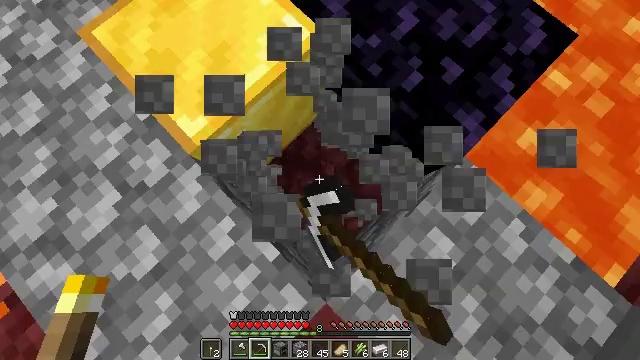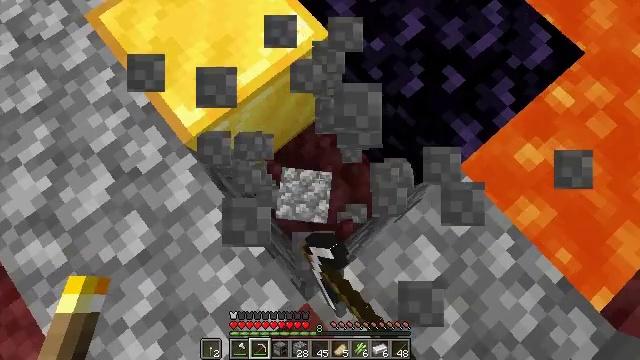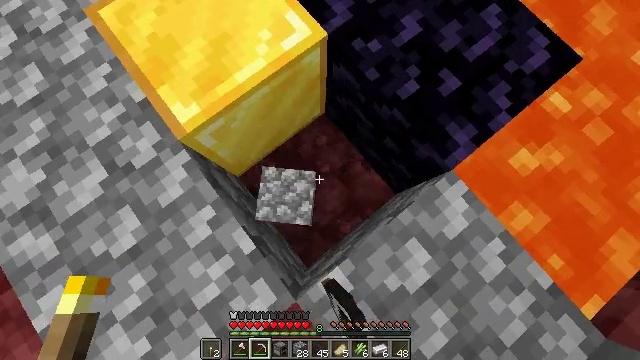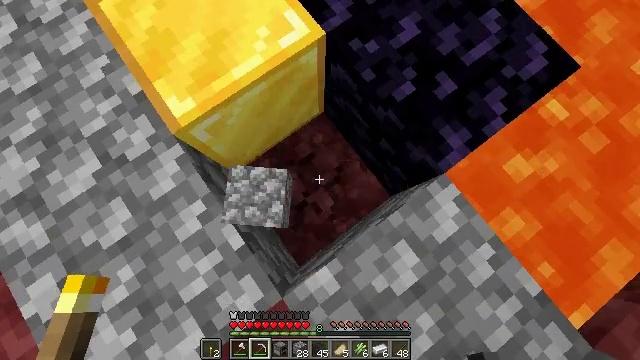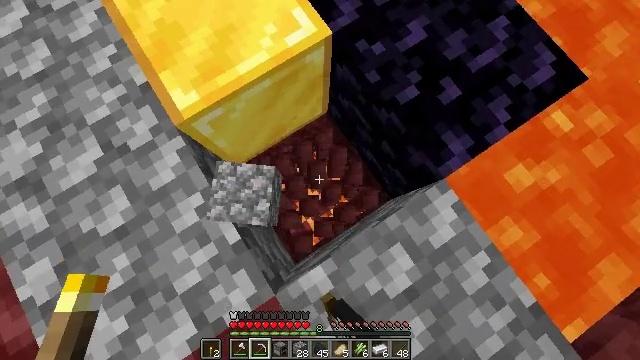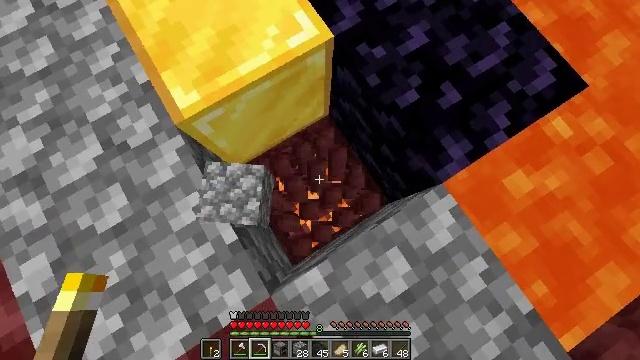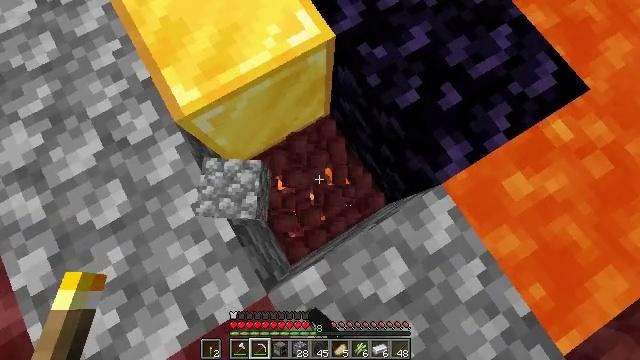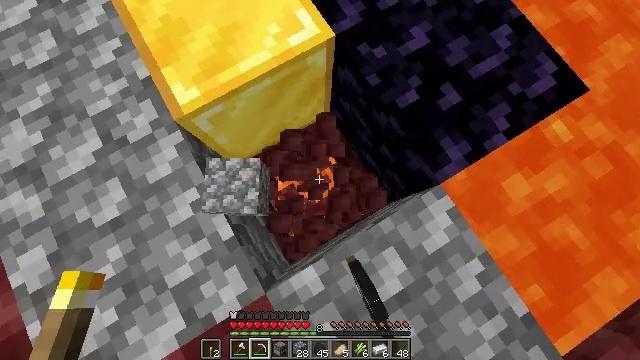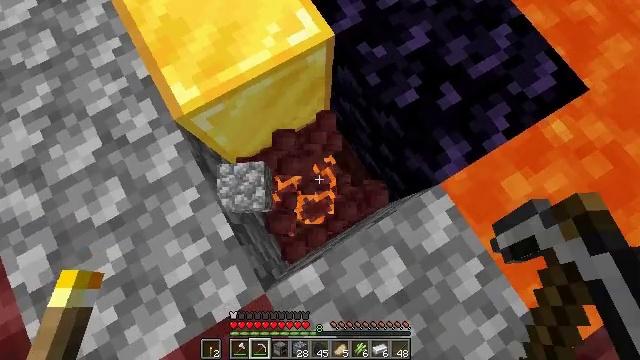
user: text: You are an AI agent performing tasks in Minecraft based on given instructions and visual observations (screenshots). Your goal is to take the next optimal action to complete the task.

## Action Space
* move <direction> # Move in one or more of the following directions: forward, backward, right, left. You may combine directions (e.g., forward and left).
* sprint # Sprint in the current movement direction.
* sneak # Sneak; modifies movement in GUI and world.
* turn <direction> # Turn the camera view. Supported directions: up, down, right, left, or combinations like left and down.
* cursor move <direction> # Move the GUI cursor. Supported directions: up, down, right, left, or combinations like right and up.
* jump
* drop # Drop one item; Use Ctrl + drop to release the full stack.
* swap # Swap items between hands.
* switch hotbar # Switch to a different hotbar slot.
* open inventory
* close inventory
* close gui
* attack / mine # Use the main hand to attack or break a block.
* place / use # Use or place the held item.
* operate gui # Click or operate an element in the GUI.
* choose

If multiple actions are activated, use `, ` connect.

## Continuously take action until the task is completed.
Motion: motion action
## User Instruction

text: Collect netherrack in the Nether.
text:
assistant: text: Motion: move right, sneak, turn left, attack / mine
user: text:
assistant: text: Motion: move right, sneak, turn left, attack / mine
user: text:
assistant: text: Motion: sneak, turn left, attack / mine
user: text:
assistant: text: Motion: sneak, turn left, attack / mine
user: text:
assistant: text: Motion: sneak, turn left
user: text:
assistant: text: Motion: sneak
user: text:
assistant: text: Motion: sneak
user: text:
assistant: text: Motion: sneak, attack / mine
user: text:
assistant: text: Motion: sneak, attack / mine